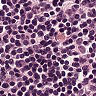
Metastatic tissue present: no